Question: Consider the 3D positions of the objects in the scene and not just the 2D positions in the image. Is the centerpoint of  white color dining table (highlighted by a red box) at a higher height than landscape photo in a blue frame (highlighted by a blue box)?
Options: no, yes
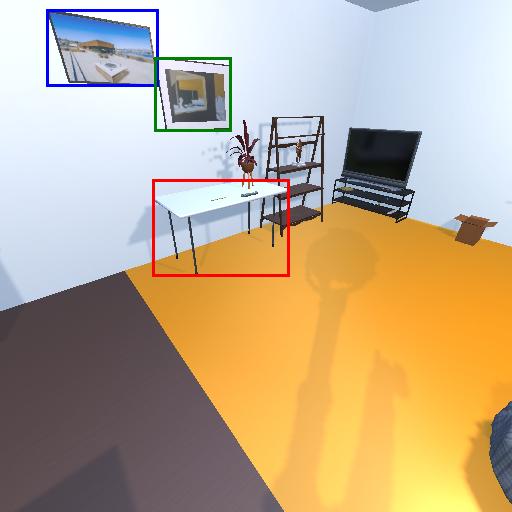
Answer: no